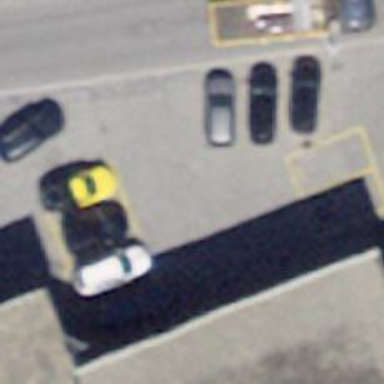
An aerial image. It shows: Charging station.